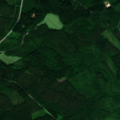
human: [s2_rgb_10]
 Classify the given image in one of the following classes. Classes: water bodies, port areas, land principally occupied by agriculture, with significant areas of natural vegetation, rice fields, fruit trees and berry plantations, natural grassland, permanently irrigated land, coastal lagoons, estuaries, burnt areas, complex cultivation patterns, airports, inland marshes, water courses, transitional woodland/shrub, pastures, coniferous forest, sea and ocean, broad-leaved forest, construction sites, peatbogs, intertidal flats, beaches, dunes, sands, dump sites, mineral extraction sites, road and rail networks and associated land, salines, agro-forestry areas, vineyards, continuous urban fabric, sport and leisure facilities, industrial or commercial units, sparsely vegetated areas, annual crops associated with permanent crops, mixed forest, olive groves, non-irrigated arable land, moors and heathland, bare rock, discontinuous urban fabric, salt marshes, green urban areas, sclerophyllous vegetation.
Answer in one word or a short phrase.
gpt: coniferous forest, mixed forest, transitional woodland/shrub